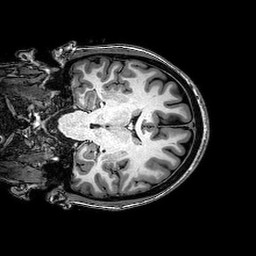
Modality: T1w
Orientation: coronal
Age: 22
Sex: female
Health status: healthy
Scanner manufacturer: philips
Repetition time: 0.008264 s
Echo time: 0.0038 s